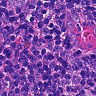
Metastatic tissue present: no